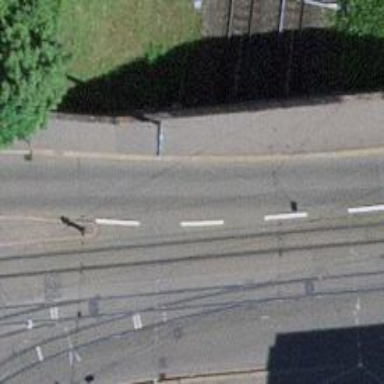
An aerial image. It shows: Bridge across tram railway with electrified contact lines. It has one track.